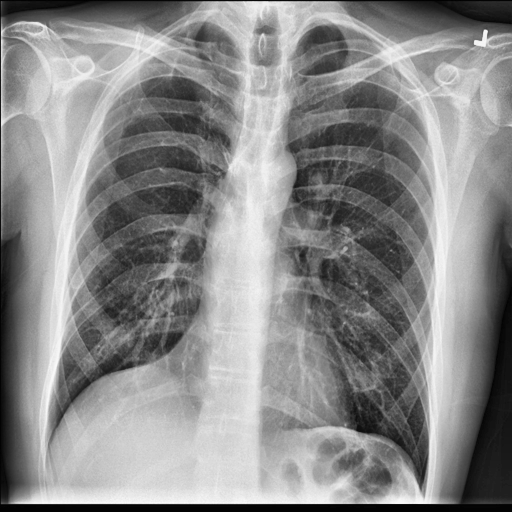
Finding: NORMAL